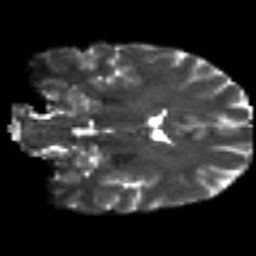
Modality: T2w
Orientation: coronal
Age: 22
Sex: female
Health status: ill
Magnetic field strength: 3 T
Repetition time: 8.4 s
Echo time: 0.0926 s